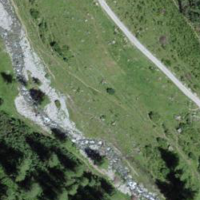
EUNIS habitat code: 31
Species observed at this site:
Campanula barbata